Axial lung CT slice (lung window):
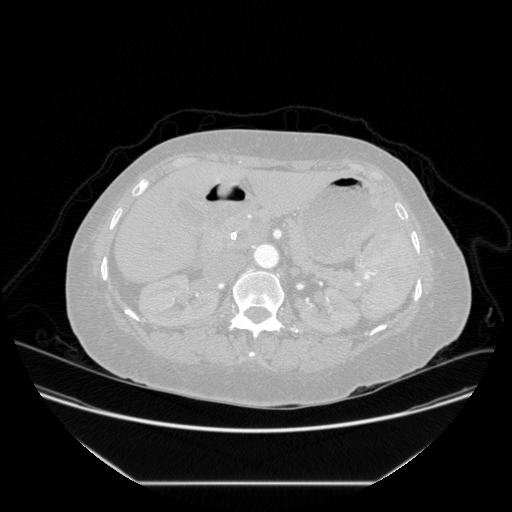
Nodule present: no